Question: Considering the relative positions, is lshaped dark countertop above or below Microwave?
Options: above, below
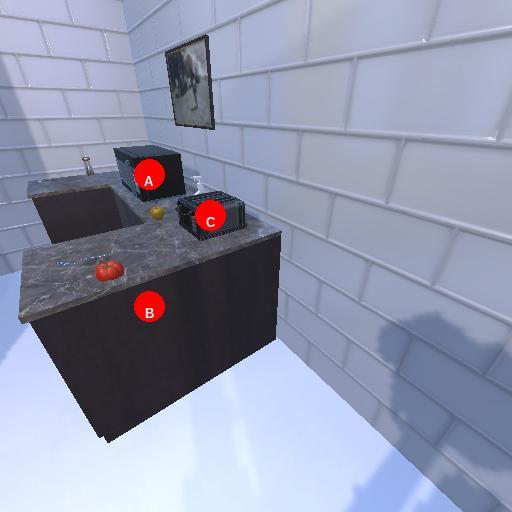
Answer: above